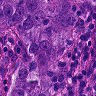
Metastatic tissue present: yes